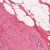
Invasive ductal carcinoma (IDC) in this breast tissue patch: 0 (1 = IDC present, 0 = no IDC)